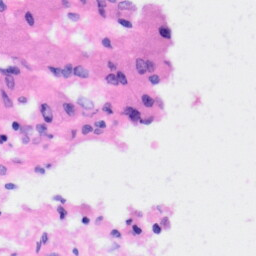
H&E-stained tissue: Liver